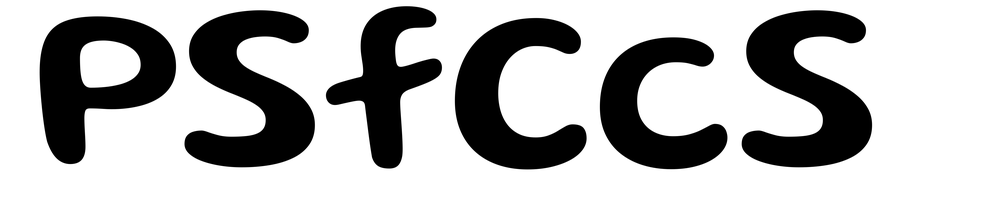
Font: Gluten_Medium